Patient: sex F, age 44
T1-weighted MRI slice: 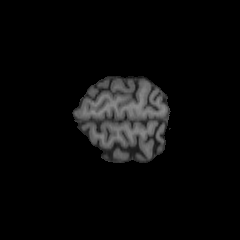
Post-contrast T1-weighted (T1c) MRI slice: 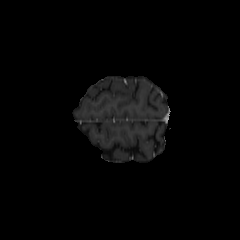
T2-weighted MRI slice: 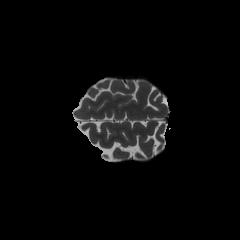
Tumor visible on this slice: no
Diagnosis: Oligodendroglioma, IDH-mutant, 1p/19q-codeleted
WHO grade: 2